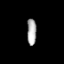
Tissue: lung
Cell type: Endothelial cells
Senescence score: 0.5693
Nuclear area (px): 246
Mean DAPI intensity: 168.569